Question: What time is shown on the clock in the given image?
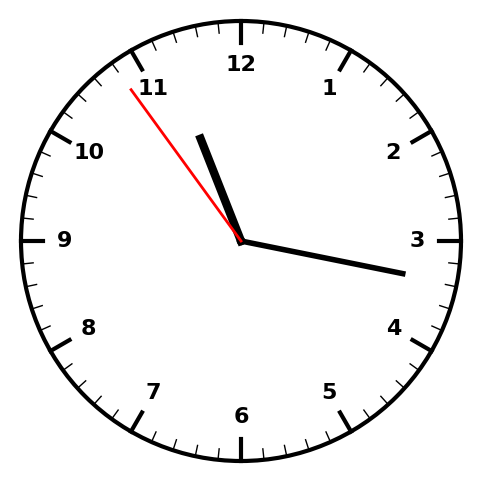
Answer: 11:16:54